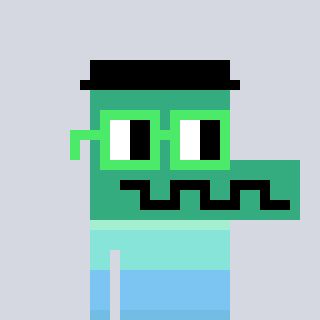
a pixel art character with square light green glasses, a crocodile-shaped head and a grayscale-colored body on a cool background